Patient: sex F, age 54
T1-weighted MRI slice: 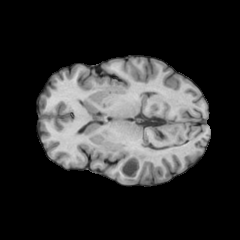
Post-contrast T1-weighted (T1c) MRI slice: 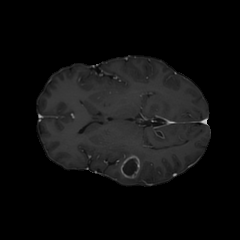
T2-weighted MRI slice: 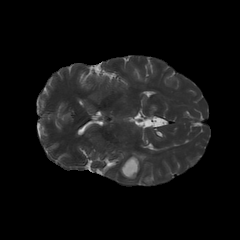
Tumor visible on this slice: yes
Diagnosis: Glioblastoma, IDH-wildtype
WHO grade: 4